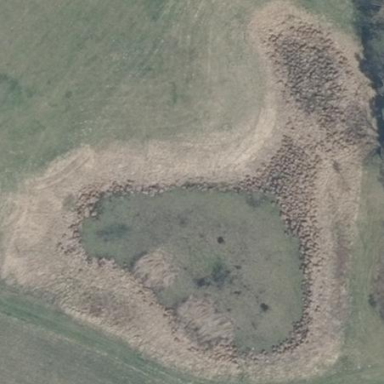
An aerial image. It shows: Fen wetland area.